Field crop: tomato
Growth stage: 1
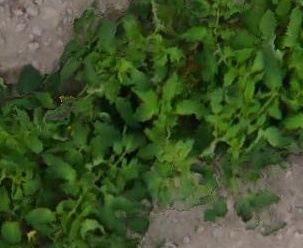
Species: tomato